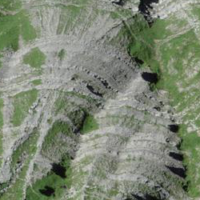
EUNIS habitat code: 48
Species observed at this site:
Clinopodium vulgare